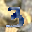
Label: 3